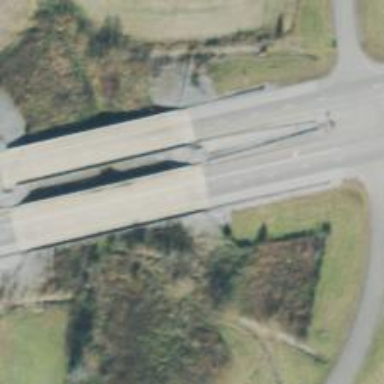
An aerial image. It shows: Trunk road bridge.